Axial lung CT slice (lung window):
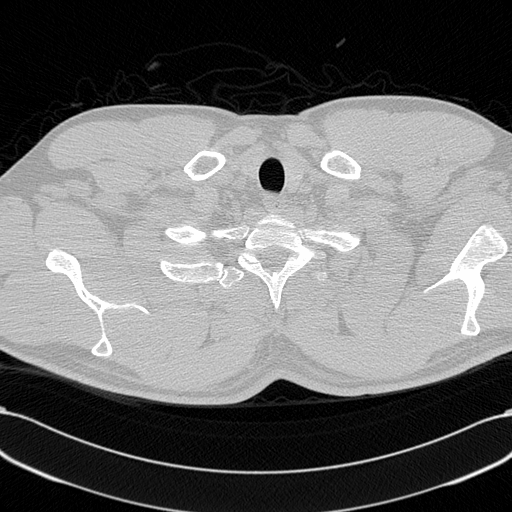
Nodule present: no